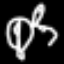
Label: squiggle